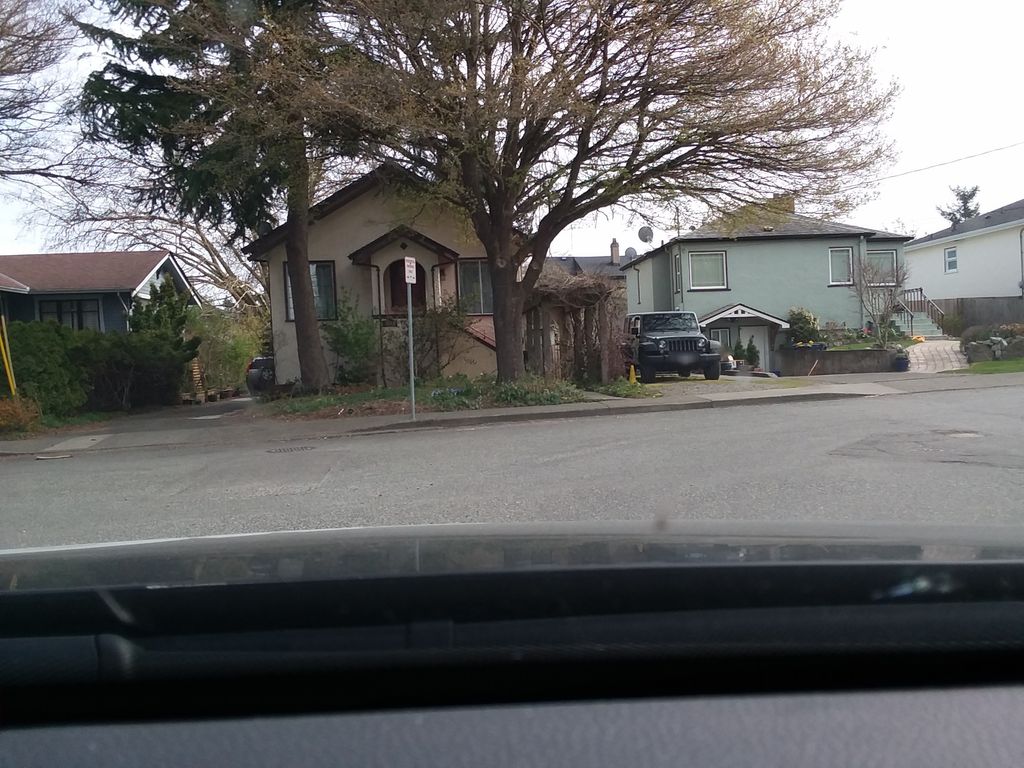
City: victoria